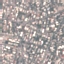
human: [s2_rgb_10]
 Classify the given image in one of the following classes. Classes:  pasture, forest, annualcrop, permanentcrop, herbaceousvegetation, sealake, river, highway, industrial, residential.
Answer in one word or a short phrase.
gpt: Residential